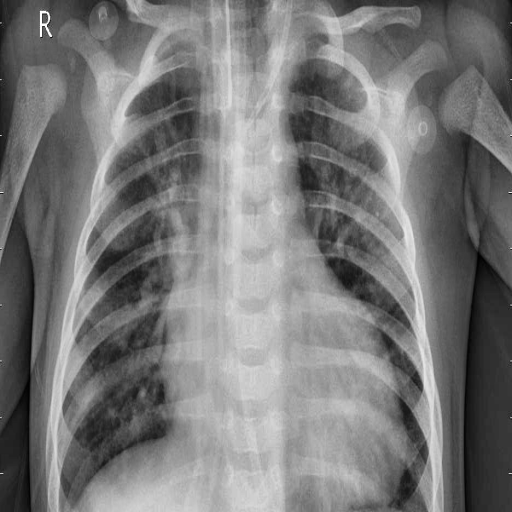
Finding: PNEUMONIA